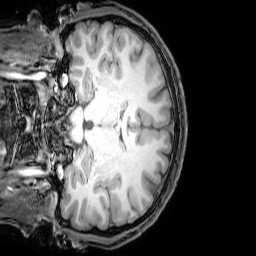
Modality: T1w
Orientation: coronal
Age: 22
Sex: male
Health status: healthy
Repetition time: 0.081 s
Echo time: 0.037 s